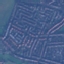
Label: Residential